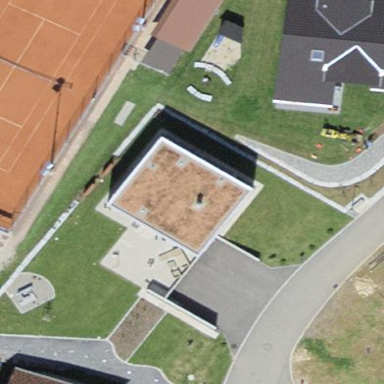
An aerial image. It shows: Simple house.